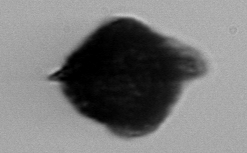
Label: Gonyaulax